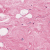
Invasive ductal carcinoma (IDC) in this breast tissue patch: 0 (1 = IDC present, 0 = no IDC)